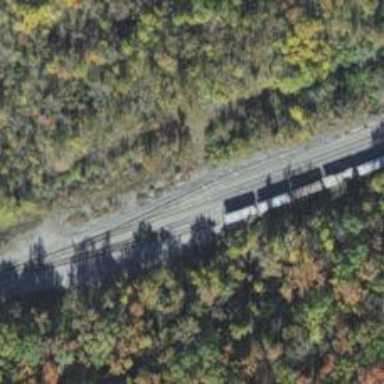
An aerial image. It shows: Railway siding with rails.